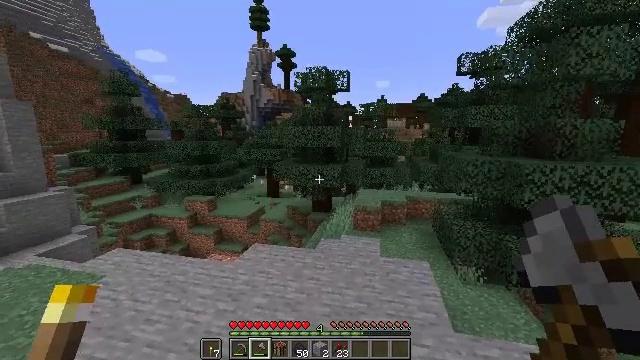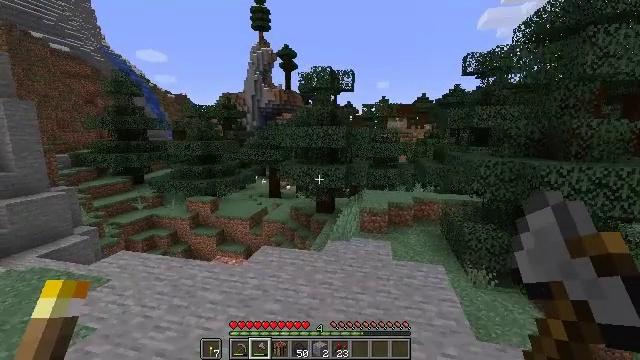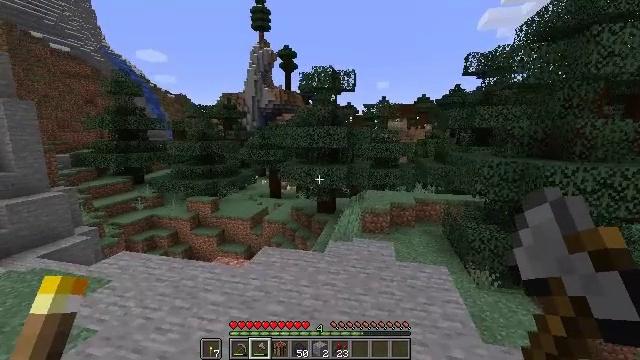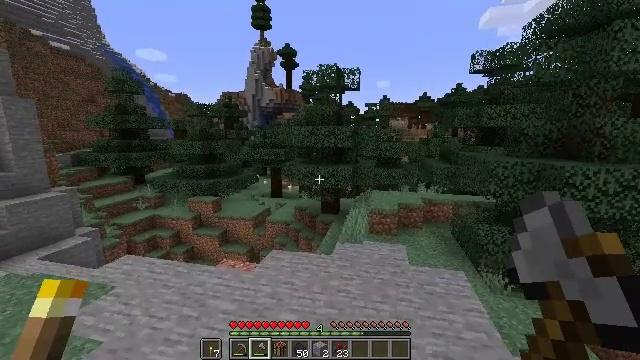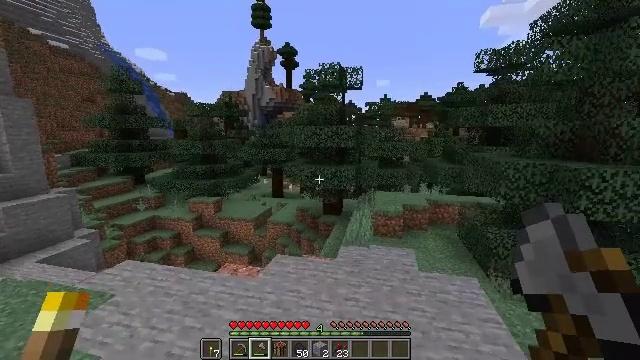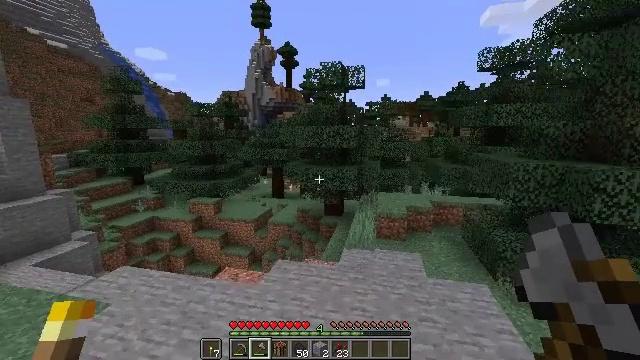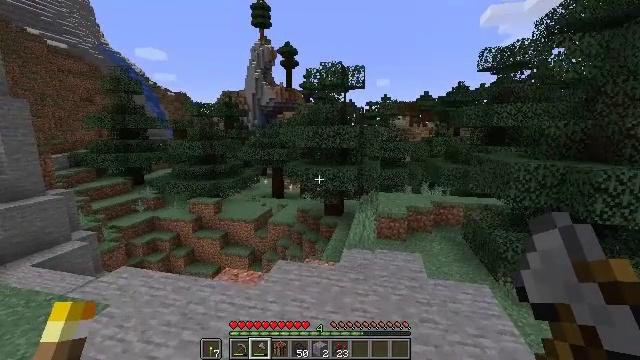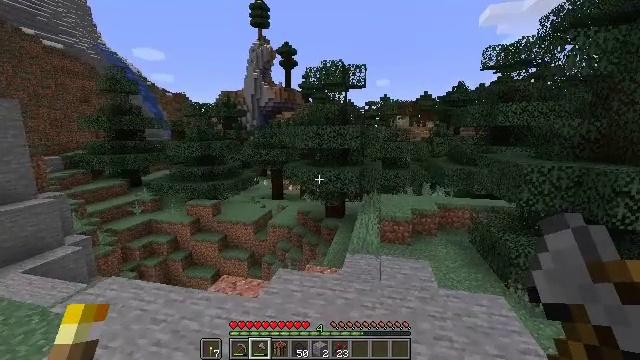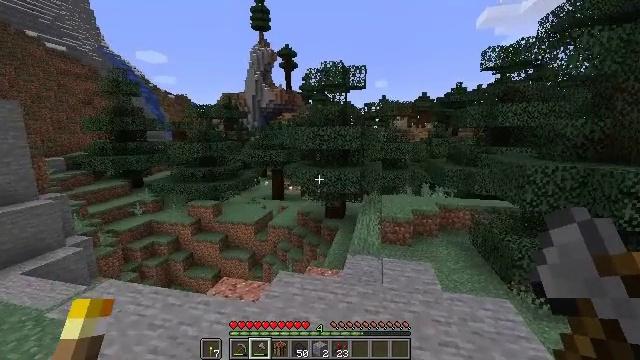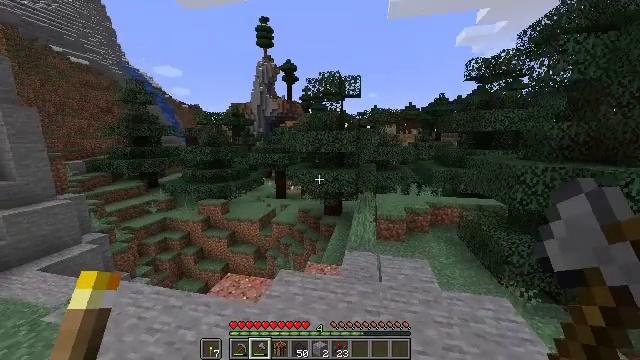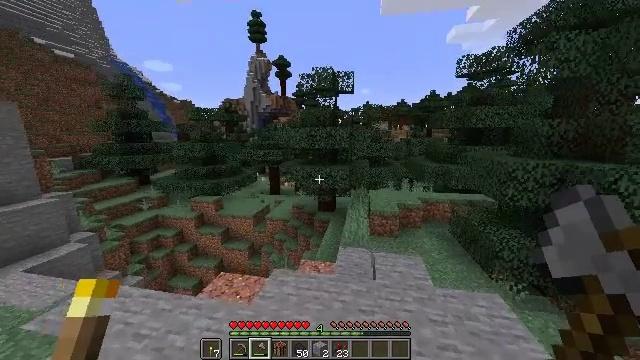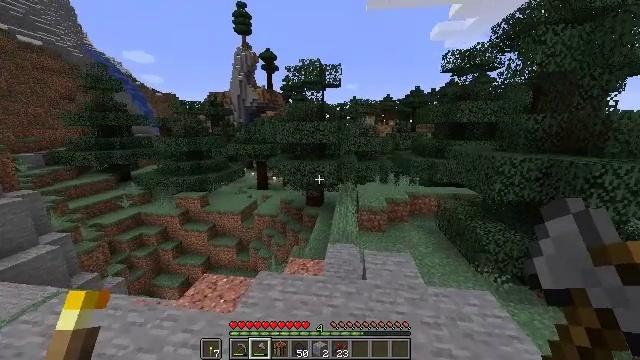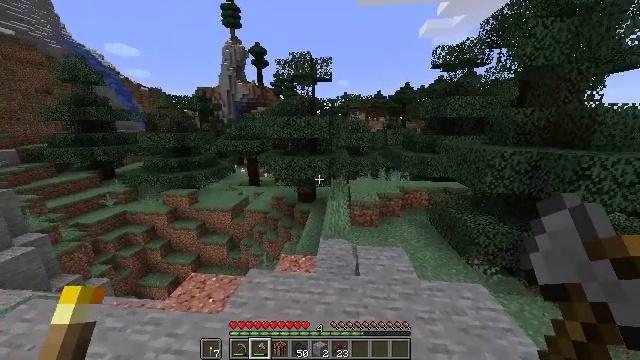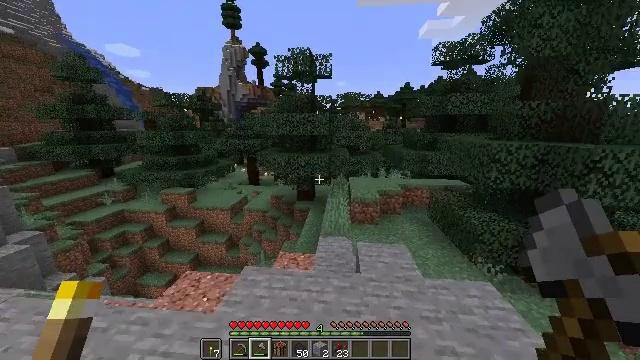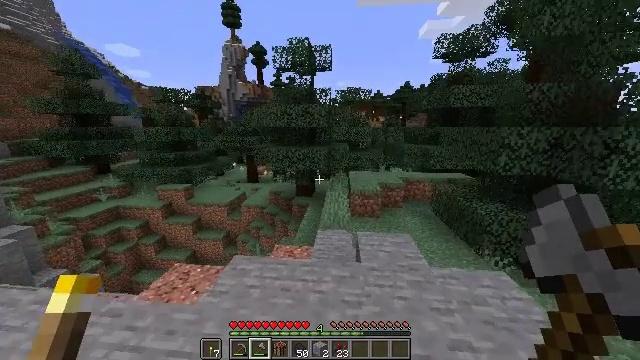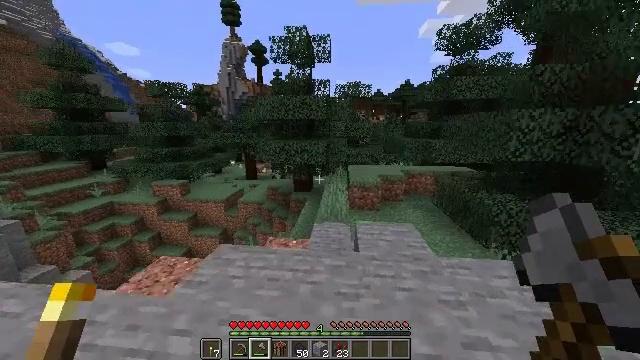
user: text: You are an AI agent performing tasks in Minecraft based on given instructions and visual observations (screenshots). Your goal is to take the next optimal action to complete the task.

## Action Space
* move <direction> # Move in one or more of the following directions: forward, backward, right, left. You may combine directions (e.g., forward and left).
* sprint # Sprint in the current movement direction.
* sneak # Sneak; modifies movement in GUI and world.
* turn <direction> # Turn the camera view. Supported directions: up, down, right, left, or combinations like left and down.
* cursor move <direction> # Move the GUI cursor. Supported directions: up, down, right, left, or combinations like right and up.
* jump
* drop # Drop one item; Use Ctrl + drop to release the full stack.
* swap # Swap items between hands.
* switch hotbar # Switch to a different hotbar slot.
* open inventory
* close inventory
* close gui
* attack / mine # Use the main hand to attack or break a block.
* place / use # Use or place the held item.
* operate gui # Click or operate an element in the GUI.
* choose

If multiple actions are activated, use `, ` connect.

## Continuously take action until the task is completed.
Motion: motion action
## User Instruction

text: Disassemble the purple bed for relocation.
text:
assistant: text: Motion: move forward and move left
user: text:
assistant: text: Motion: move forward and move left
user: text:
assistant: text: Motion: move forward and move left
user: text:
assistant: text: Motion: move forward
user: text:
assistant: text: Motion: move forward
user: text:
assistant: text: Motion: move forward
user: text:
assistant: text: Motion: move forward, sprint
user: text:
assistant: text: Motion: move forward, sprint
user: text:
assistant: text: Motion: move forward, sprint
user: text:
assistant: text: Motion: move forward, sprint, turn right and down
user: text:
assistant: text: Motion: move forward, sprint, turn right and down
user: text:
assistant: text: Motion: move forward and move right, sprint, turn right and down
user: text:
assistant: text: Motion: move forward and move right, sprint
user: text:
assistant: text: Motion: move forward and move right, sprint
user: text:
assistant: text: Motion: move forward and move right, sprint
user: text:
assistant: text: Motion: move forward and move right, sprint, jump
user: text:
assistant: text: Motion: move forward and move right, sprint, jump
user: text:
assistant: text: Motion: move forward and move right, sprint, jump
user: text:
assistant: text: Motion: move forward and move right, sprint, jump
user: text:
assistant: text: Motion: move forward and move right, sprint, jump
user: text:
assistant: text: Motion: move forward and move right, sprint, jump
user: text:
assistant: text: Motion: move forward and move right, sprint, jump
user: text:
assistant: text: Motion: move forward, sprint, jump
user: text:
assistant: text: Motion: move forward, sprint
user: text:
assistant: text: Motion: move forward, sprint, turn right and down
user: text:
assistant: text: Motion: move forward, sprint, turn right and down
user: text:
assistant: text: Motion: move forward, sprint
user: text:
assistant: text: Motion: move forward, sprint
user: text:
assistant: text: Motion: move forward, sprint
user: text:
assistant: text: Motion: move forward, sprint